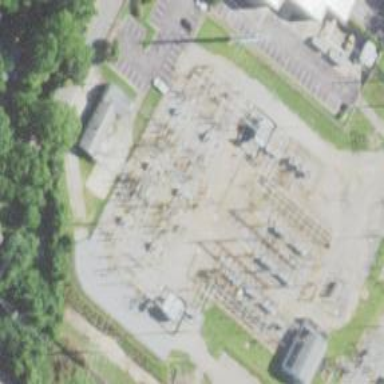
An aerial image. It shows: Switch for power supply.